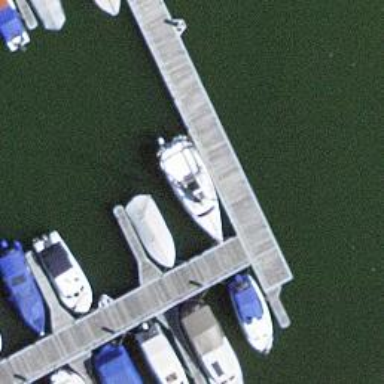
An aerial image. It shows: Pier located along footway.